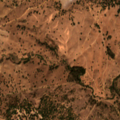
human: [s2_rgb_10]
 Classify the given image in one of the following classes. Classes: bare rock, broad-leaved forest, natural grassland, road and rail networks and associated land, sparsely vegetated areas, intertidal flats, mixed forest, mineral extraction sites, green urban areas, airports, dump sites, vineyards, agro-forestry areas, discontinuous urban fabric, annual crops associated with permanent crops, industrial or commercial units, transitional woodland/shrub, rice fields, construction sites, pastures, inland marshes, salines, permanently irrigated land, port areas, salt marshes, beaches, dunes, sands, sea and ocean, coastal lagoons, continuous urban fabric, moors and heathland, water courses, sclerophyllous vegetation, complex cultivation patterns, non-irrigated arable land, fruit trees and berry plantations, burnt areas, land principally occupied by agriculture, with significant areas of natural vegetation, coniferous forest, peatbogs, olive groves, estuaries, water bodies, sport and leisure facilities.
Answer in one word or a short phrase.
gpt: pastures, agro-forestry areas, broad-leaved forest